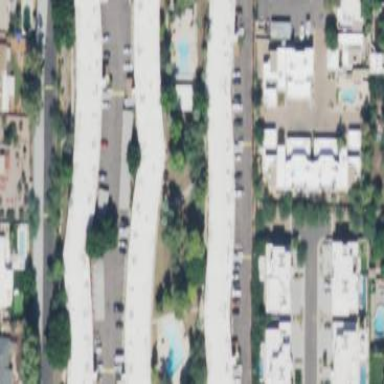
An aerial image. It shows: View of apartment building.